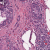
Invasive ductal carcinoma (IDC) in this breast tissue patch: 1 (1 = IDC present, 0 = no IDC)